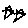
Label: star